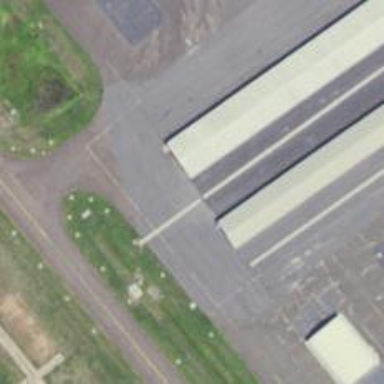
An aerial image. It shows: Image of taxiway at airport.